Question: I have the following layout:

ButtonA has a specific left and right side layout, while ButtonB and ButtonC have a common left side but a different right side. My question is how I should determine what needs to updated via ajax when the various Button combinations and their respective Controller/Actions are called?
For example, if the current page is ButtonB and then I click ButtonA (same for current page ButtonA then clicking ButtonB or C) both the left and right sides need to be updated (in this case it would be the entire wrapper div). However, if the current page is ButtonB and then I click ButtonC only the right side would need to be updated. Here are a couple options that might work:
1. Have a current page layout id and pass that to the controller/action as a parameter. The action would then determine based upon the current layout to either render the right side or both the left and right side. This would work but is it a MVC best practice?
2. Have the client side ajax know the current page layout and get the left and right side data separately.
Does anyone have any other suggestions or proper ways to do this with MVC?
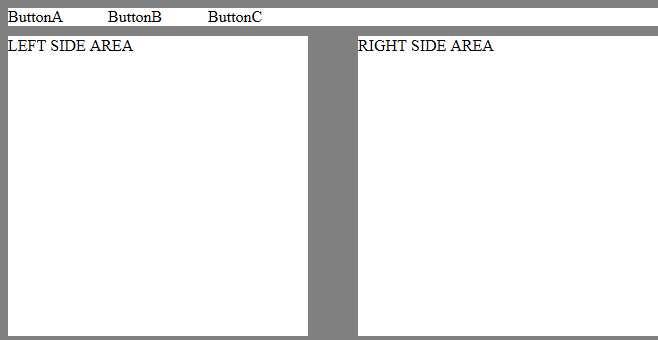
Answer: I'd have something in your content that's in either div.
'''
For exampel
$("#buttonA").click(function() {
var boxA = $(#boxA).find(".myunique");
if (boxA)
... do update
}
'''
Or if it's a matter of what's clicked and not what's in the boxes, then just use global variables:
'''
var lastClicked = "X";
$("#buttonA").click(function() {
if (lastClicked =="A")
... do update
else
... different update
lastClicked = "A";
}
'''